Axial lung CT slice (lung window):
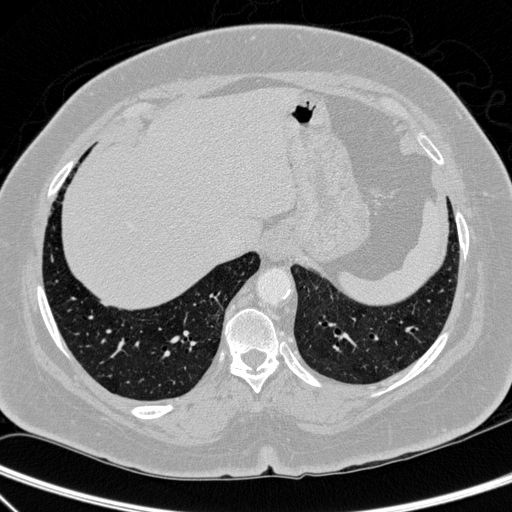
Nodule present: no